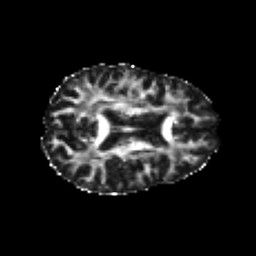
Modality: FA
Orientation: axial
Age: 25
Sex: female
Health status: healthy
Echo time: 0.074 s